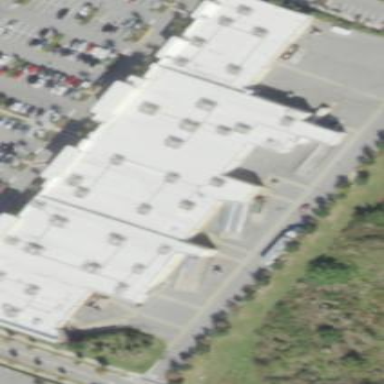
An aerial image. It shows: Retail building.